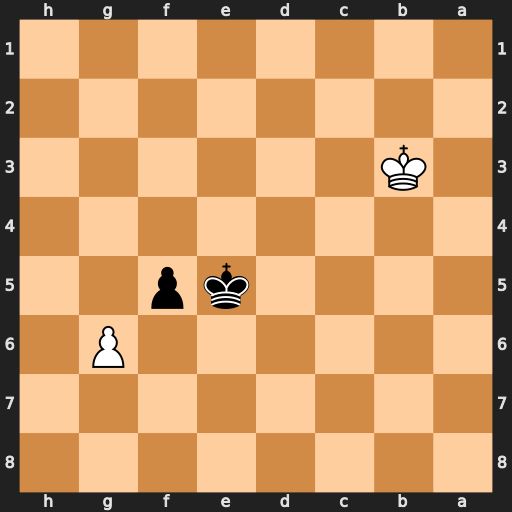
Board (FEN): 8/8/6P1/4kp2/8/1K6/8/8
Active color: b
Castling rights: -
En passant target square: -
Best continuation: Kf6 g7 Kxg7